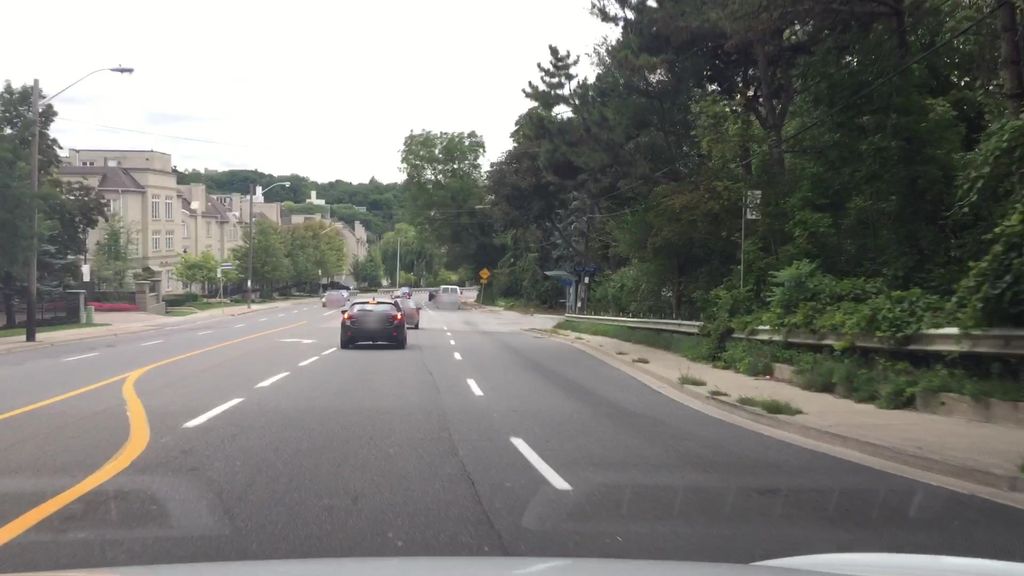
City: toronto